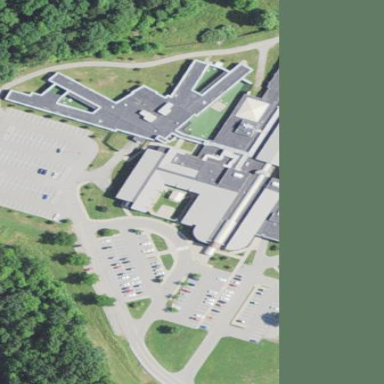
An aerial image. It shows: Healthcare facility identified as hospital.